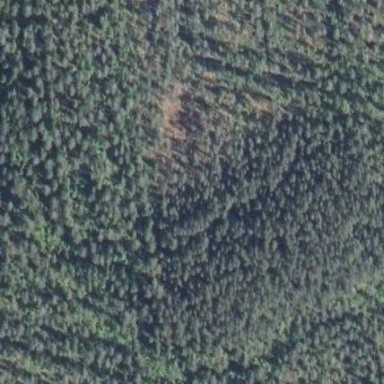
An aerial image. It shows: Needle-leaved woodland.